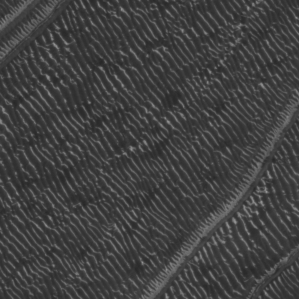
Label: frost